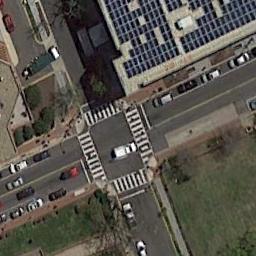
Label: intersection